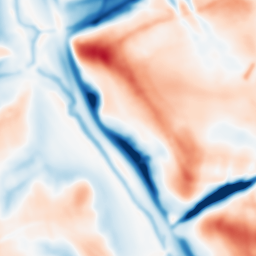
Category: multiscale
Decomposition family: dog_multiscale
Decomposition parameters: sigma_ratio: 2
n_scales: 3
base_sigma: 2
Upsampling method: bspline
Upsampling parameters: scale: 2
Upsampling scale: 2